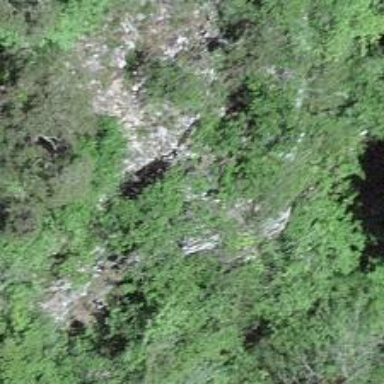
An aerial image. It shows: Natural cliff.